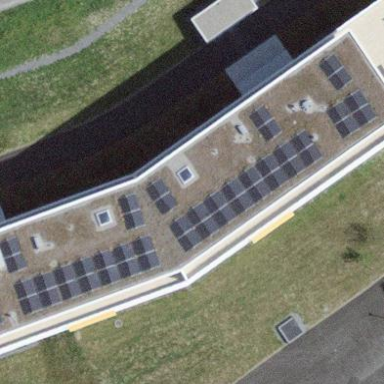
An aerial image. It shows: Solar power generator.